Question: I am using the Microsoft.Office.Interop.Excel library in VB.Net on an excel sheet that is protected. All of the protected settings are working fine except that I cannot set which shows when you are using the Excel protect sheet interface but I cannot see how to set this to false using the library. I have tried all of the different values in the protect method but none of them toggle the value.

Below is the code snippet I am using to get my workSheet, populate some values, and then protect the sheet. GetWorkSheet is an internal method which will return a WorkSheet object, and invoiceData is a datatable which has the data which is being added to the spreadsheet.
'''
Dim newSheet As Worksheet = getWorkSheet(newSheetName)
' Make the current Work Sheet active so that it will be accepting the data.
newSheet.Activate()
newSheet.Unprotect(sheetPassword)
For i As Integer = 1 To invoiceData.Rows(0).ItemArray.Count
newSheet.Cells(transactionalRow, i) = invoiceData.Rows(0).ItemArray(i - 1)
Next
'work is done so protect it again
newSheet.Protect(sheetPassword, False, True, False, True, True, True, True, True, True, True, True, True, True, True, True)
excel.ActiveWorkbook.Save()
'''
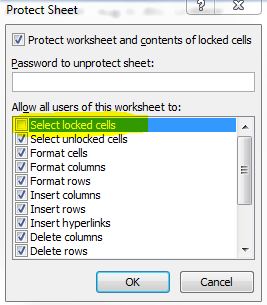
Answer: It's very confusing because that property is not set with the 'Protect' statement.
After calling your protect statement, issue the following call:
'''
ActiveSheet.EnableSelection = xlNoRestrictions
'''
See this page for the other values for 'EnableSelection':
<URL>